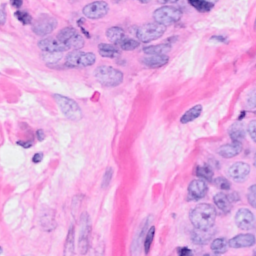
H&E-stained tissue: Breast